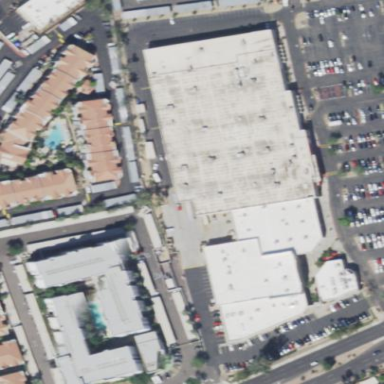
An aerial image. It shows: Retail area.